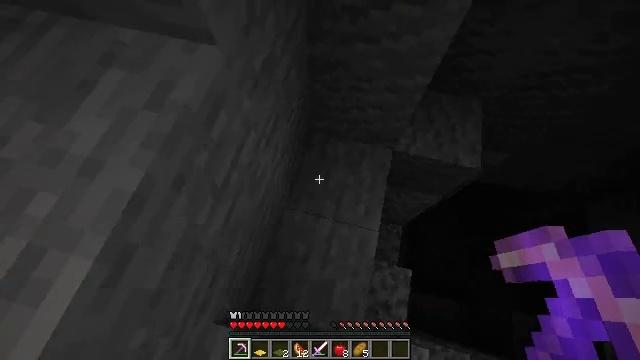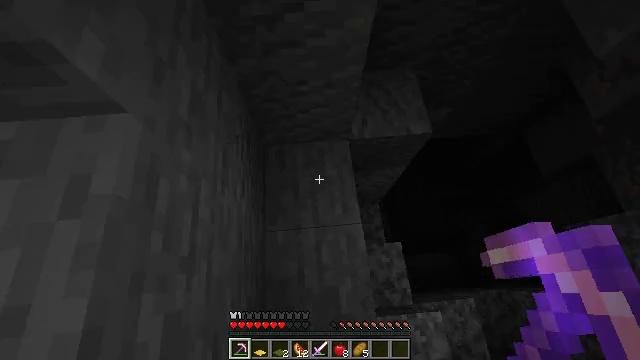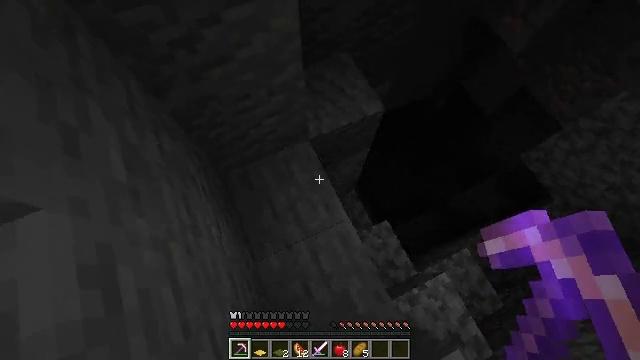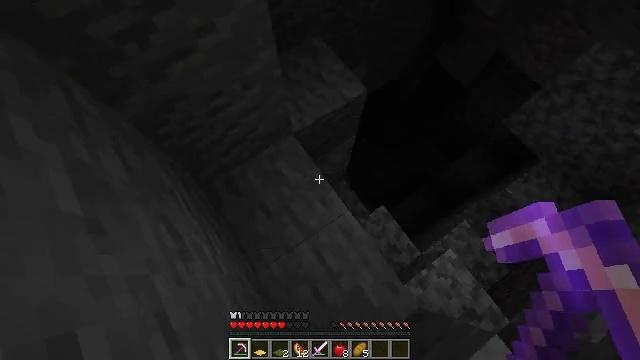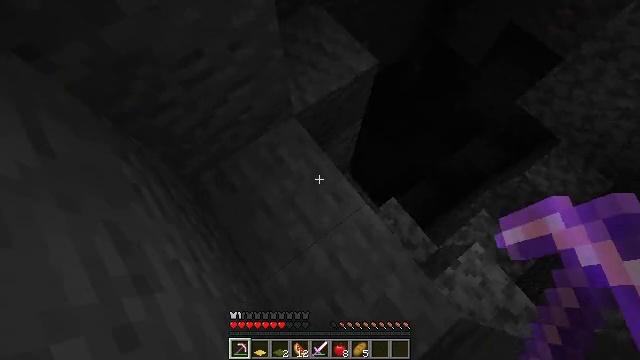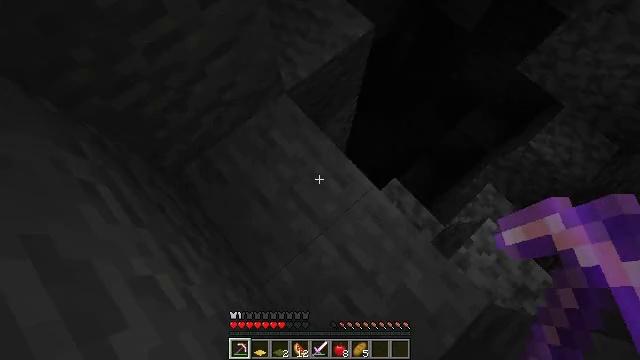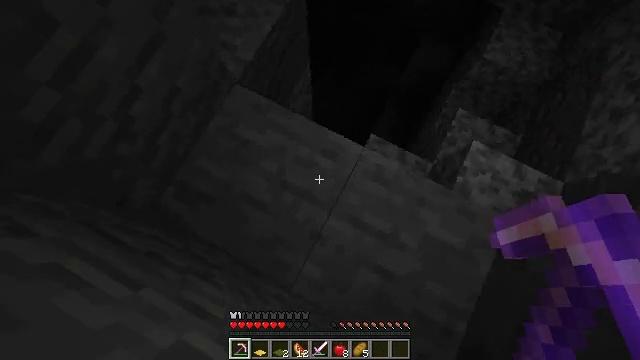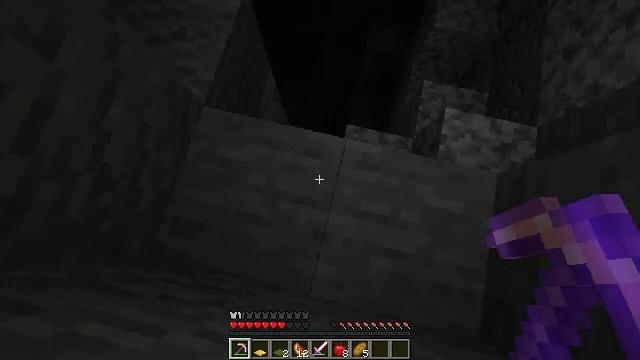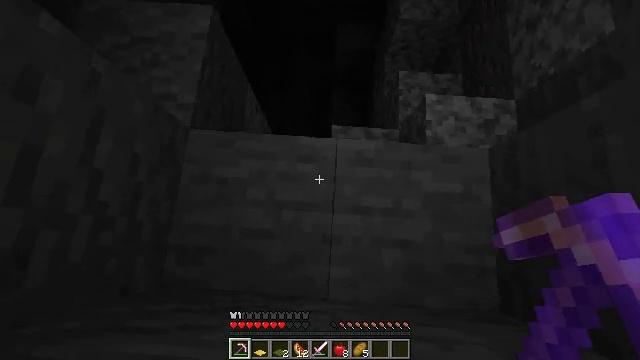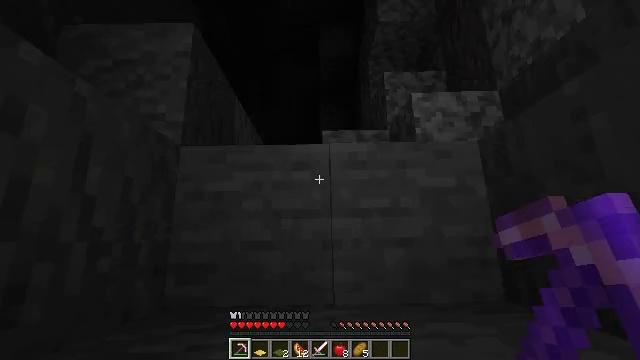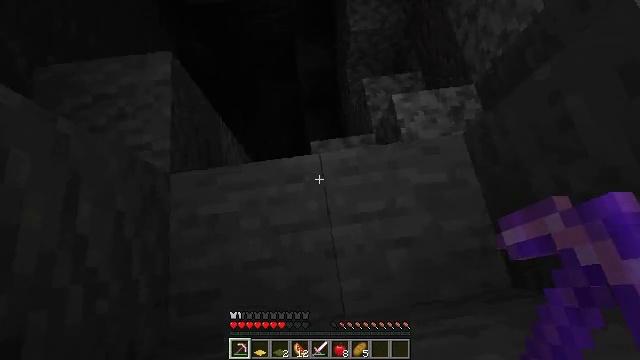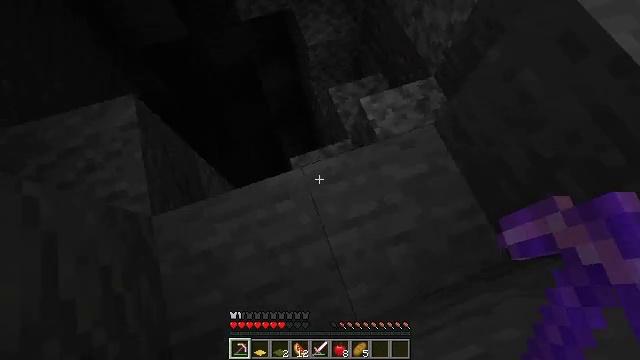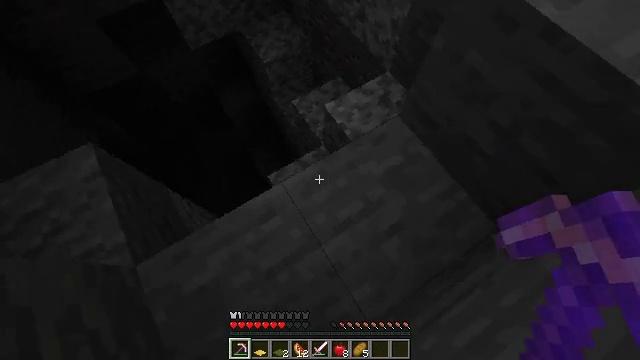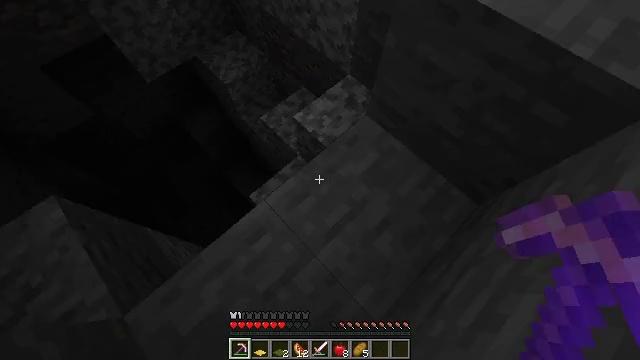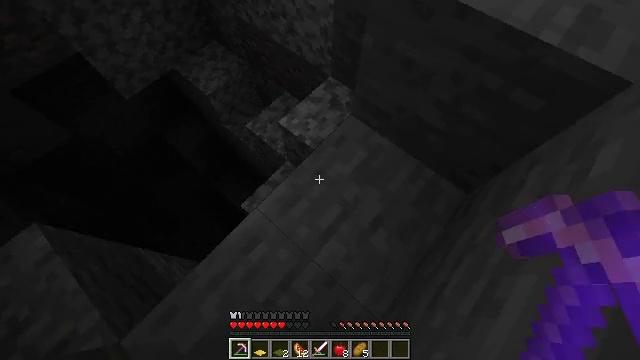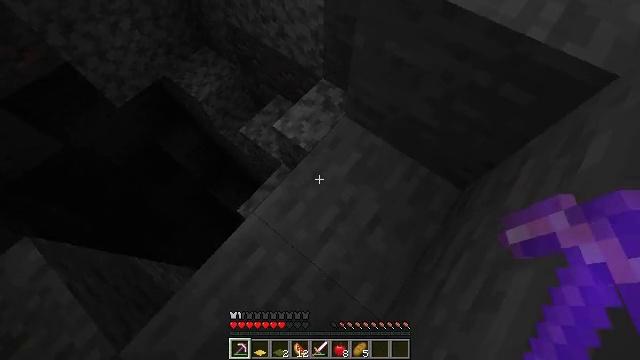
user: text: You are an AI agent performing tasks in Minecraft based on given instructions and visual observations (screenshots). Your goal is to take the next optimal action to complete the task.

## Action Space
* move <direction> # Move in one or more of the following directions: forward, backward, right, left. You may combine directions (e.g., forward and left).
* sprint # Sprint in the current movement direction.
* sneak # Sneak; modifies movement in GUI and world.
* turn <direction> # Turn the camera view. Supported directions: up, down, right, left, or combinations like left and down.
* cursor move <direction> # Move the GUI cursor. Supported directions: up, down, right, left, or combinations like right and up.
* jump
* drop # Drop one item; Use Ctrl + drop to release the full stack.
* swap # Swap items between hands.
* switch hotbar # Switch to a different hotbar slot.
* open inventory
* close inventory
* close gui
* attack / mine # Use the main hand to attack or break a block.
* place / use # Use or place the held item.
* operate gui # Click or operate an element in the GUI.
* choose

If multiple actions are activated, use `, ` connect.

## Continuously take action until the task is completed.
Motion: motion action
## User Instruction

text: Collect diorite
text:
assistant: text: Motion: move forward, turn right and down
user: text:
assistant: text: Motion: turn right
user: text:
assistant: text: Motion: turn right and down
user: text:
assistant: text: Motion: turn right
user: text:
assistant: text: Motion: turn right and down
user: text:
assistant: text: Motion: turn right and down
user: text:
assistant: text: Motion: turn right
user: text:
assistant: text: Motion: turn right and up
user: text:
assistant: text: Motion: turn right and up
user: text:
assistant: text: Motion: turn right and up
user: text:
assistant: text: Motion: turn right and up
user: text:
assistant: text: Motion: turn right and up
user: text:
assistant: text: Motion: turn right and up
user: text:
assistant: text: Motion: turn right
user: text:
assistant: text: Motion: turn right
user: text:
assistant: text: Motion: no_op
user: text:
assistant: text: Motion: no_op
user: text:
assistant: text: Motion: move forward, turn left
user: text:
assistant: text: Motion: move forward
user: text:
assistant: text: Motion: move forward
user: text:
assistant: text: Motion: move forward
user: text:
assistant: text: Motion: move forward
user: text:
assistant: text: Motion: move forward
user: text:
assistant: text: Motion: move forward
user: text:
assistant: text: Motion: move forward
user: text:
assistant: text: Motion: no_op
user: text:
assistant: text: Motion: no_op
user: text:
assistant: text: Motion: no_op
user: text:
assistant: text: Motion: no_op
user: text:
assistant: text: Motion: no_op